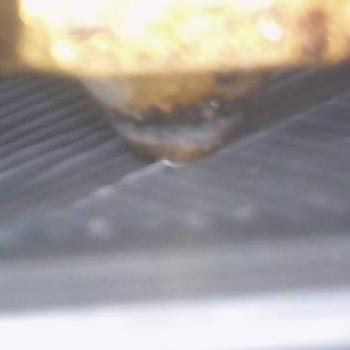
Flow rate: 44%